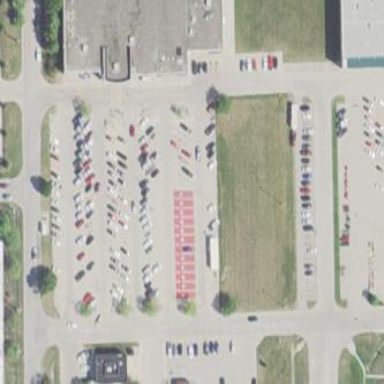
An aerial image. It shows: Parking area.